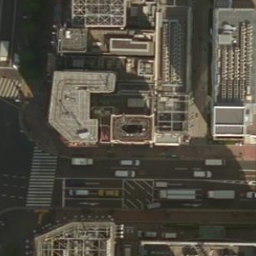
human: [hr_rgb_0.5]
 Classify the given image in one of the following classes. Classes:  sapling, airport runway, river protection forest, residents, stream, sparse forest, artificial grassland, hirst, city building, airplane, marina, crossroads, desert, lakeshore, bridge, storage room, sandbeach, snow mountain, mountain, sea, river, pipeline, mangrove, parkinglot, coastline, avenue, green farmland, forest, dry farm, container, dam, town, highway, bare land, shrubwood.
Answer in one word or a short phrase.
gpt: city building